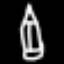
Label: pencil